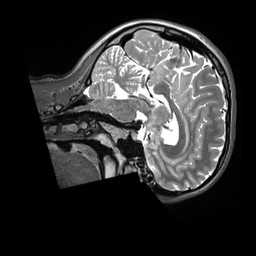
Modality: T2w
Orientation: sagittal
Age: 21
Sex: female
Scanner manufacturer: siemens
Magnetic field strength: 3 T
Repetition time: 3.2 s
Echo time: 0.408 s